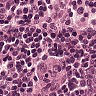
Metastatic tissue present: no